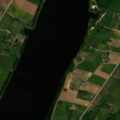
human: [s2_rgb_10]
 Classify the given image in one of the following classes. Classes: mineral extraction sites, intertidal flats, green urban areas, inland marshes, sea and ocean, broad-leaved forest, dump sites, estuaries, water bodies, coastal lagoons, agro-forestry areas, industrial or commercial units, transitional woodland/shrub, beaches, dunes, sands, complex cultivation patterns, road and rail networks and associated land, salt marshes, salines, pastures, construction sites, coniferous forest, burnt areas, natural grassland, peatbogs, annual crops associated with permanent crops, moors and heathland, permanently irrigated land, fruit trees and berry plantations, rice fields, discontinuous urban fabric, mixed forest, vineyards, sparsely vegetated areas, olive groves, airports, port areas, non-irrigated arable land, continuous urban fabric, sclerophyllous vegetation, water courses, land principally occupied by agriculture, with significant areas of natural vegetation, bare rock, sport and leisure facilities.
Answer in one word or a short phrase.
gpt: discontinuous urban fabric, non-irrigated arable land, complex cultivation patterns, broad-leaved forest, water bodies